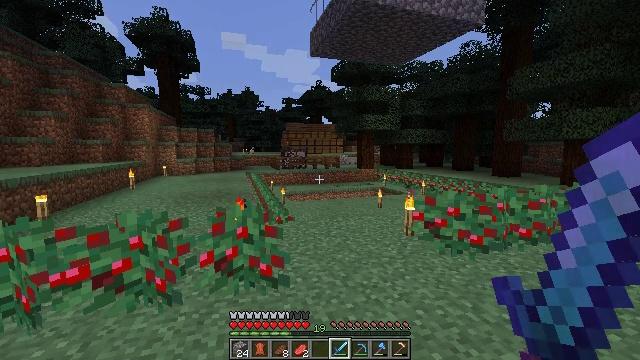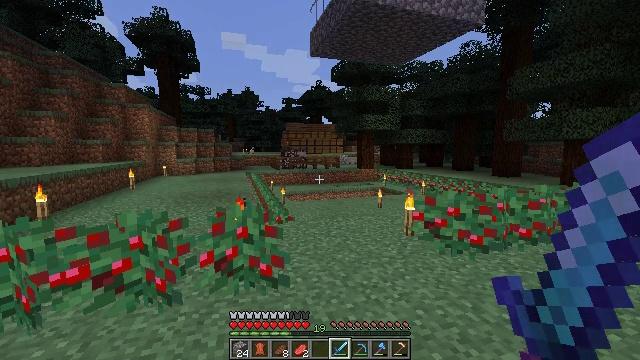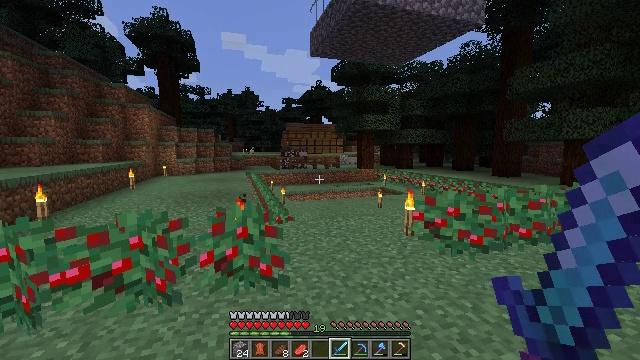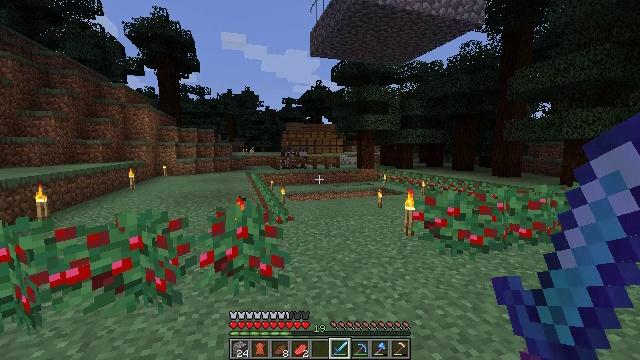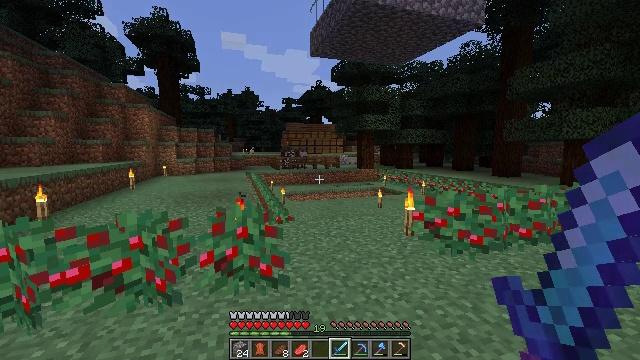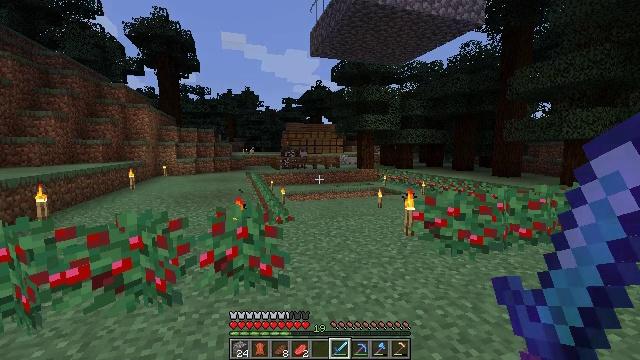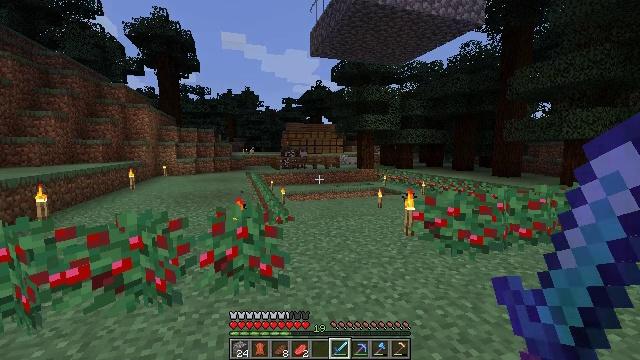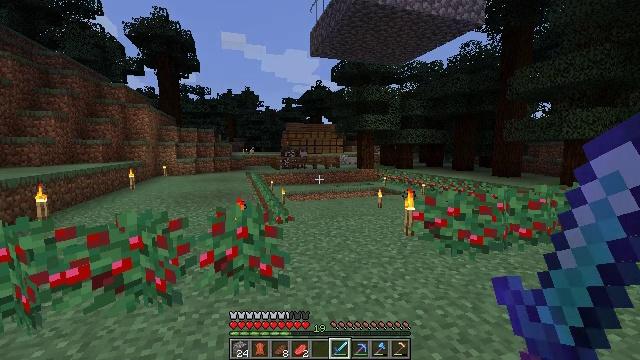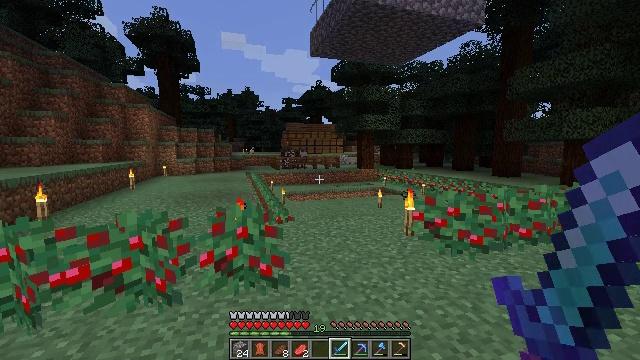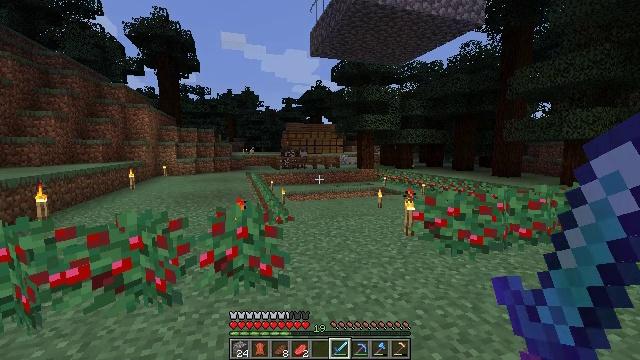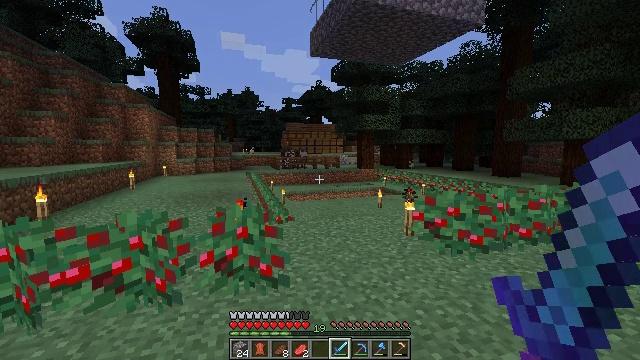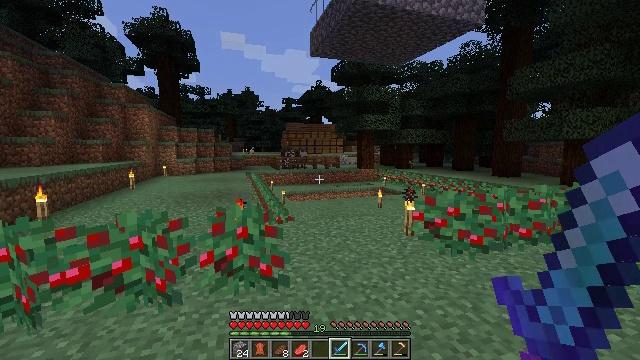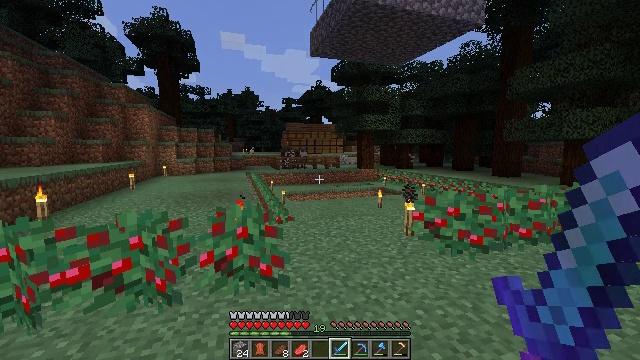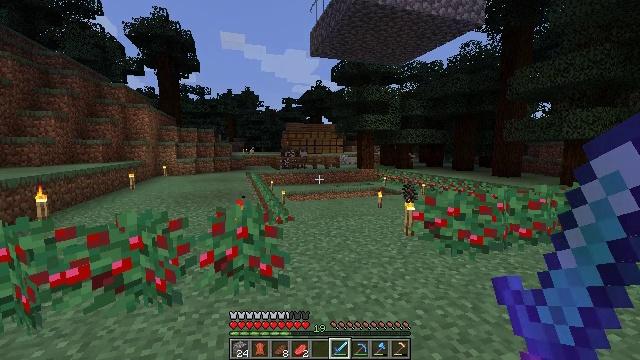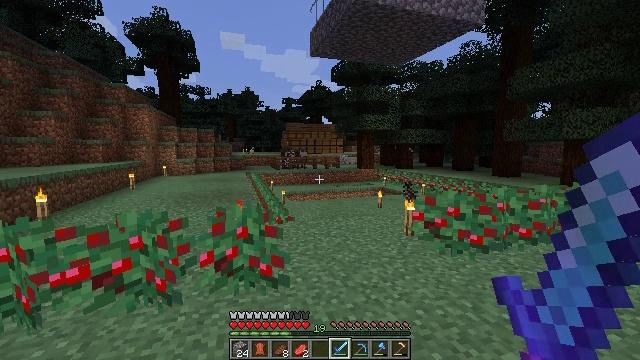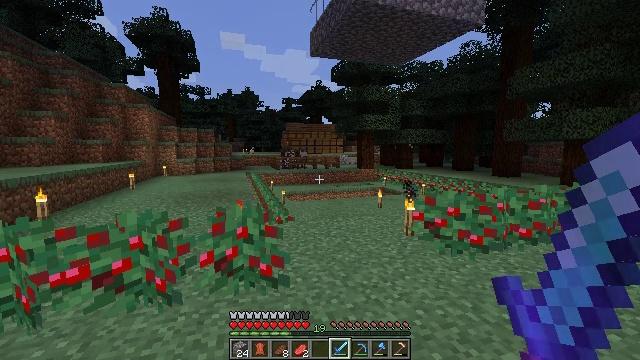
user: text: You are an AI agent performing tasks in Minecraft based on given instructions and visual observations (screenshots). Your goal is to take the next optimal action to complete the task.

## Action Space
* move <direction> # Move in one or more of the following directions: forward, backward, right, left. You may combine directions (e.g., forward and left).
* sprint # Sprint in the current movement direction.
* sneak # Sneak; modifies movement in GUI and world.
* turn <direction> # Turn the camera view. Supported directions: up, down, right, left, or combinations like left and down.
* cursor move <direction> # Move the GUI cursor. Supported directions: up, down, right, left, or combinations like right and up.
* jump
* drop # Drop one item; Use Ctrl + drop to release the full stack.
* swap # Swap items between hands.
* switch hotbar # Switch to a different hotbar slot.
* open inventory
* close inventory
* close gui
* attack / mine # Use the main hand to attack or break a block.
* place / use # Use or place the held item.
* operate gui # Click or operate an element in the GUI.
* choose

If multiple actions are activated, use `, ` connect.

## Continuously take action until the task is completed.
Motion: motion action
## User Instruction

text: Get wheat from the farmland.
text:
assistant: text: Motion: no_op
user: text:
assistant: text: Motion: no_op
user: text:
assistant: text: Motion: no_op
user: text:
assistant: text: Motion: no_op
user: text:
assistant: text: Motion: no_op
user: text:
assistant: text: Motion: no_op
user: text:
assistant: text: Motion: no_op
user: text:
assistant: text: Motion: no_op
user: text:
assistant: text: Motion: no_op
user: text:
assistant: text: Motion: no_op
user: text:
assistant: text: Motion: no_op
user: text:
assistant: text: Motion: no_op
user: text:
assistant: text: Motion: no_op
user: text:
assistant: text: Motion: no_op
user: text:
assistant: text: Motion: no_op
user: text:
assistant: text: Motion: no_op
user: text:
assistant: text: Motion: no_op
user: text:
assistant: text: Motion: no_op
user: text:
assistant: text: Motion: no_op
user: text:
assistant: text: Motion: no_op
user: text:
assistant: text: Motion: no_op
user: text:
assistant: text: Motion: no_op
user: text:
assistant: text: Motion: no_op
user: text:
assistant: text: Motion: no_op
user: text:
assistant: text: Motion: no_op
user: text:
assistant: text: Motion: no_op
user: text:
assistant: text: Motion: no_op
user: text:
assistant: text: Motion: no_op
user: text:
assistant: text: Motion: no_op
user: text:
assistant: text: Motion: no_op